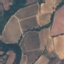
Land use / land cover class: PermanentCrop